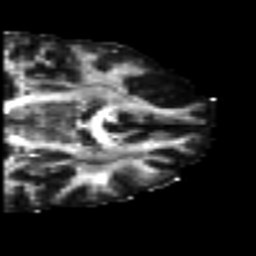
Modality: FA
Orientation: coronal
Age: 20
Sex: female
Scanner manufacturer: siemens
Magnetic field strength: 3 T
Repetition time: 7 s
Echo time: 0.0926 s